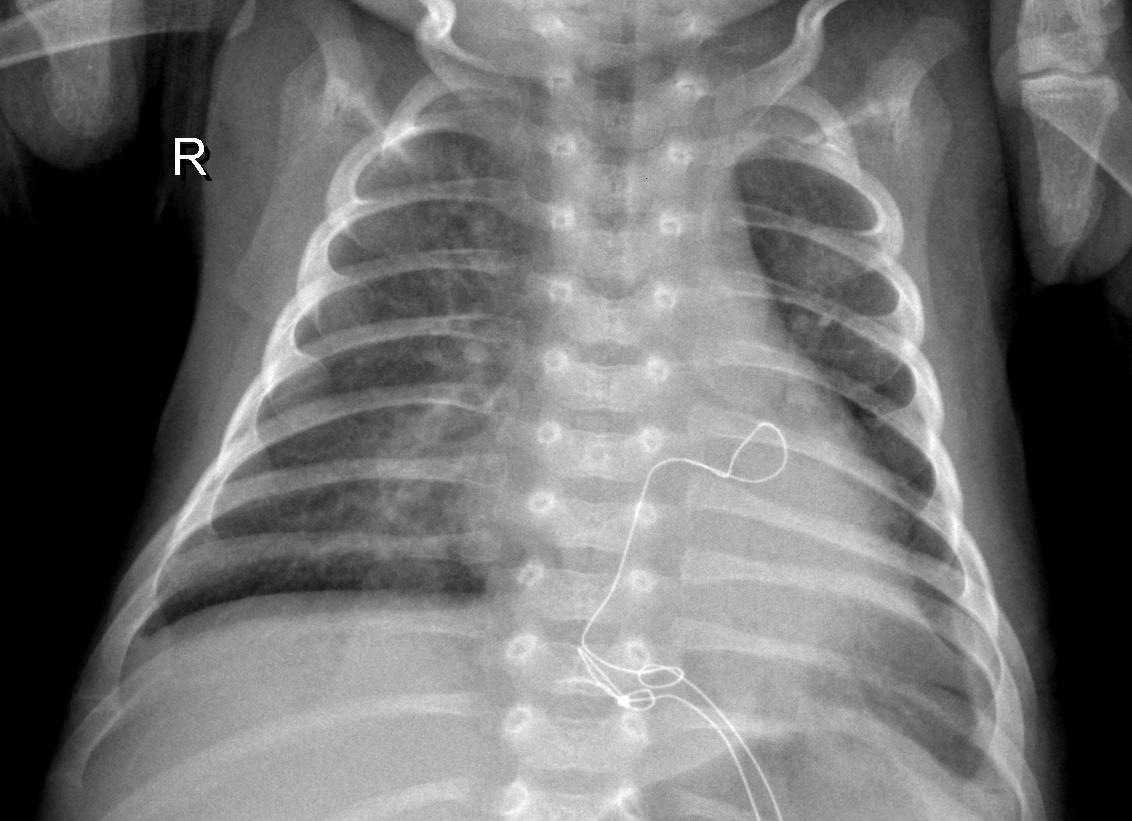
Diagnosis: PNEUMONIA